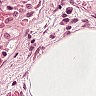
Metastatic tissue present: no